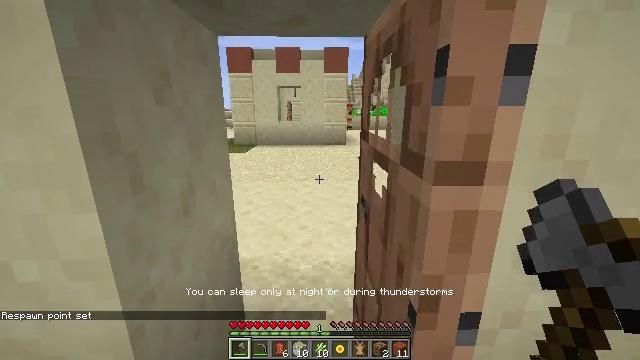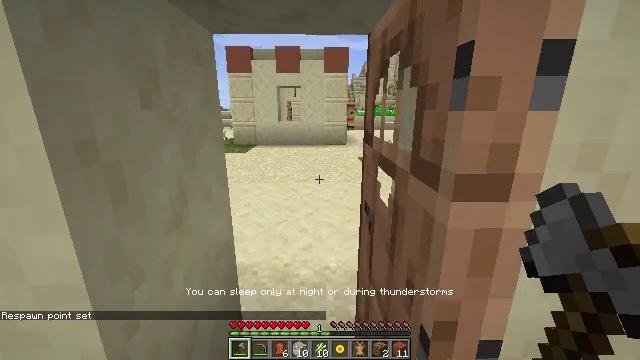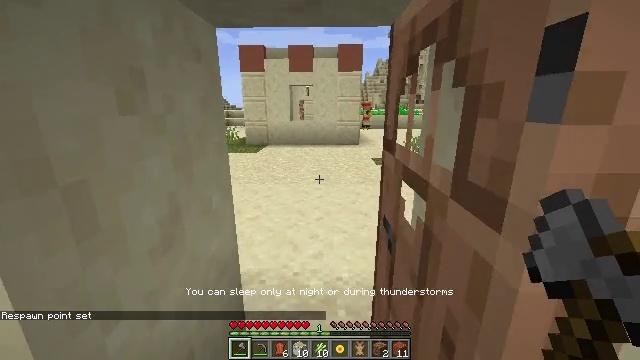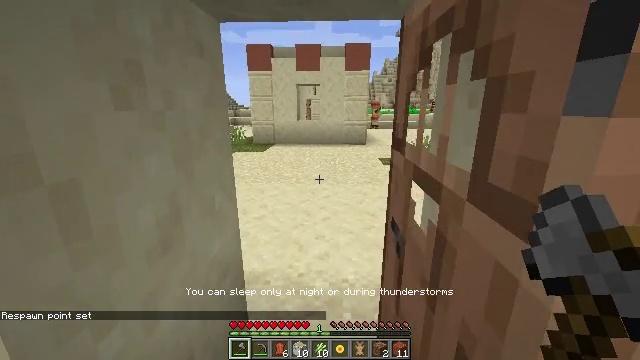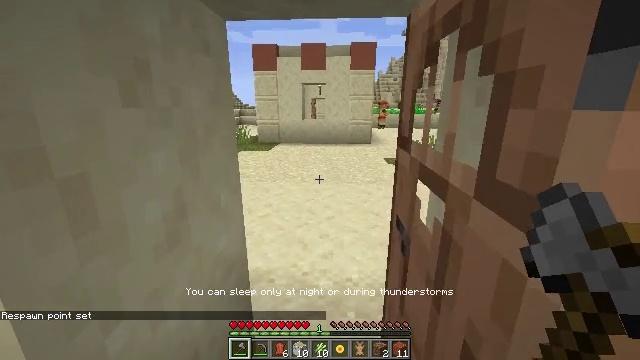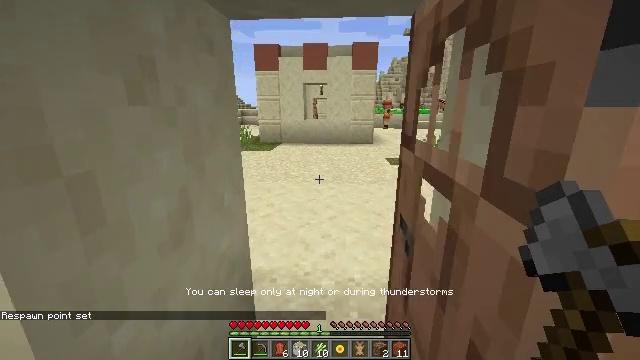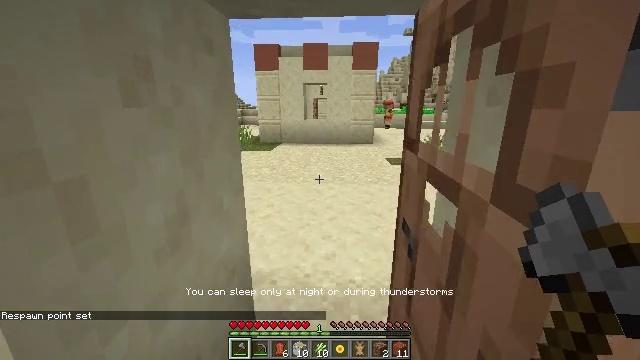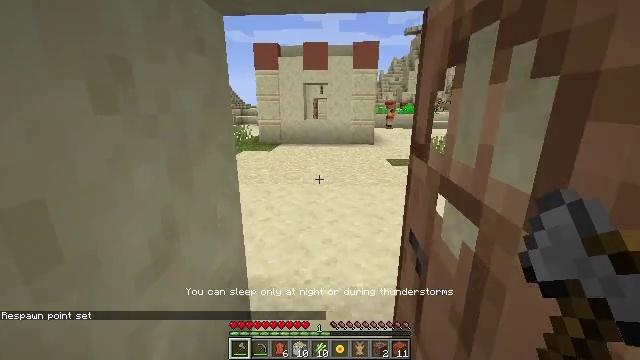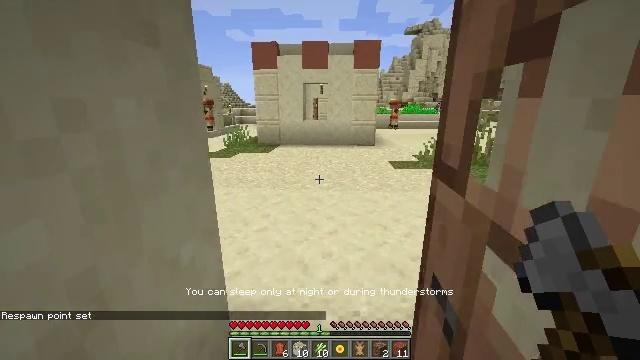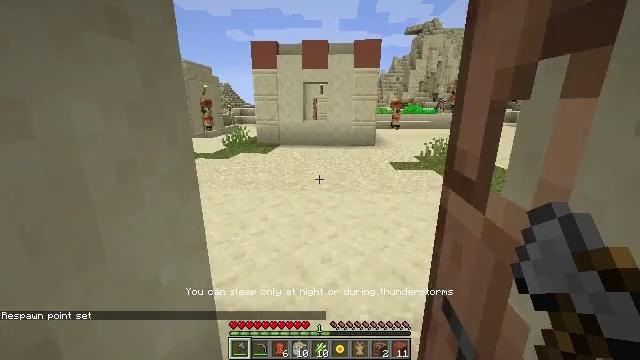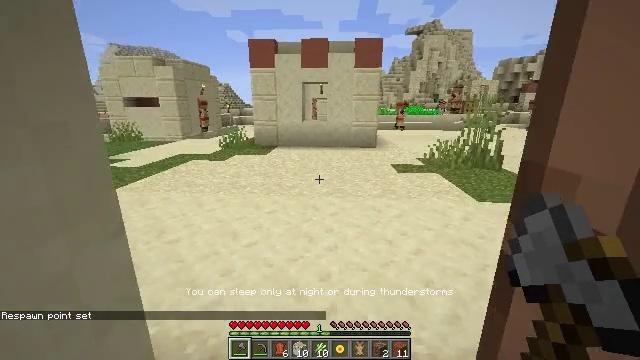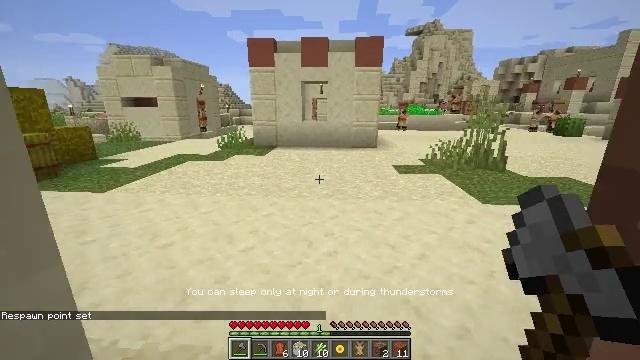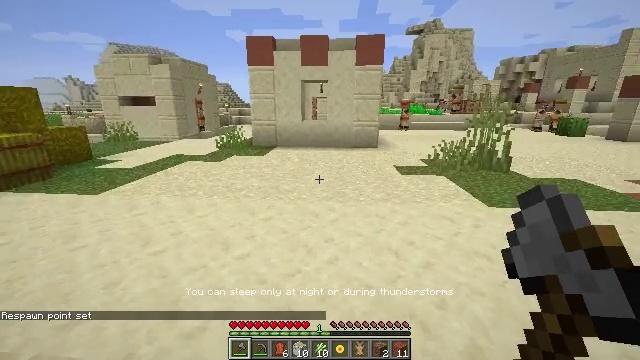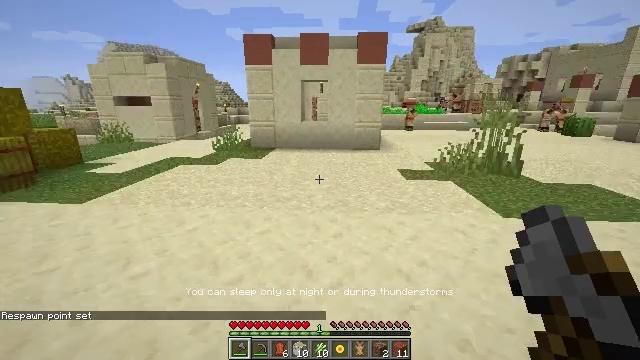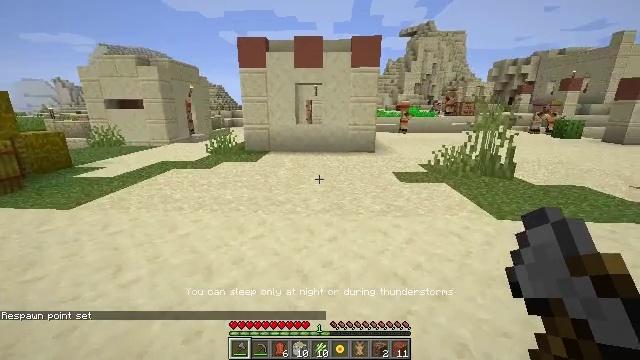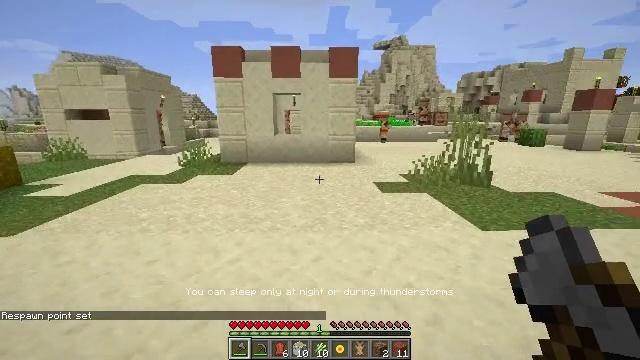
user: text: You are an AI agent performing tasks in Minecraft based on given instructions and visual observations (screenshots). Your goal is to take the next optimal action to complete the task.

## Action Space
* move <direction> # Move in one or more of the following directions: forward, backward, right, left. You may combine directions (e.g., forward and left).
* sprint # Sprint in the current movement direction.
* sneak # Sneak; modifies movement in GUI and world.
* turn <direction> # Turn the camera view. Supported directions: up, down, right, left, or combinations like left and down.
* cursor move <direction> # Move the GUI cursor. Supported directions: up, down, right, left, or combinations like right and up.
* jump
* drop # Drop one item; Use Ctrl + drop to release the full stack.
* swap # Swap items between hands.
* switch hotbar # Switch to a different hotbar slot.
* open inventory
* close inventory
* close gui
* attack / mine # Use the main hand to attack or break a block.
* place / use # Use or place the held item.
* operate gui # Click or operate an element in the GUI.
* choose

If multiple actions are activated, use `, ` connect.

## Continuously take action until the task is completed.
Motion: motion action
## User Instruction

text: craft item air
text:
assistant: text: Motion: move forward
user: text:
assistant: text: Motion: move forward, turn left
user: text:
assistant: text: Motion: move forward, turn left
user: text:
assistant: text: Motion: move forward, turn left
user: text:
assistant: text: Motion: move forward
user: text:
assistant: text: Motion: move forward
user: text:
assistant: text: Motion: move forward
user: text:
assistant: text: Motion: move forward
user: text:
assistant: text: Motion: move forward
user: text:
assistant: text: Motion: move forward
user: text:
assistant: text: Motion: move forward
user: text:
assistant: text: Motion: move forward
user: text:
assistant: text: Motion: move forward
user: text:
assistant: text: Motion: move forward, turn right
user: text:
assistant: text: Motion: move forward, turn right and up
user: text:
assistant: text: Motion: move forward, turn right and up
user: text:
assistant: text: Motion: move forward, turn right
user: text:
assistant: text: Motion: move forward
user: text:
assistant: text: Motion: move forward
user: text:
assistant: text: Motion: move forward
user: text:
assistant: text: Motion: move forward
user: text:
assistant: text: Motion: move forward, turn left
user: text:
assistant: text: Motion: move forward
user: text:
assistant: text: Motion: move forward
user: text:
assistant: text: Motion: move forward
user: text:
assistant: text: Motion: move forward
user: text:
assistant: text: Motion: move forward
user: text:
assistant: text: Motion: move forward
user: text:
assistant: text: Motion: move forward, turn left
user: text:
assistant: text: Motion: move forward, turn left